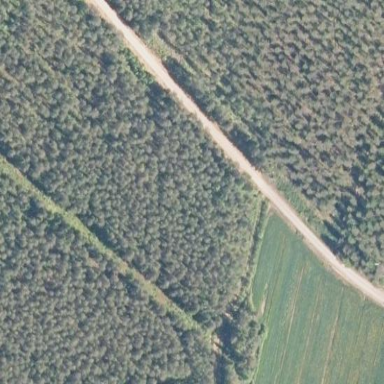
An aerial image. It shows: Forest area.